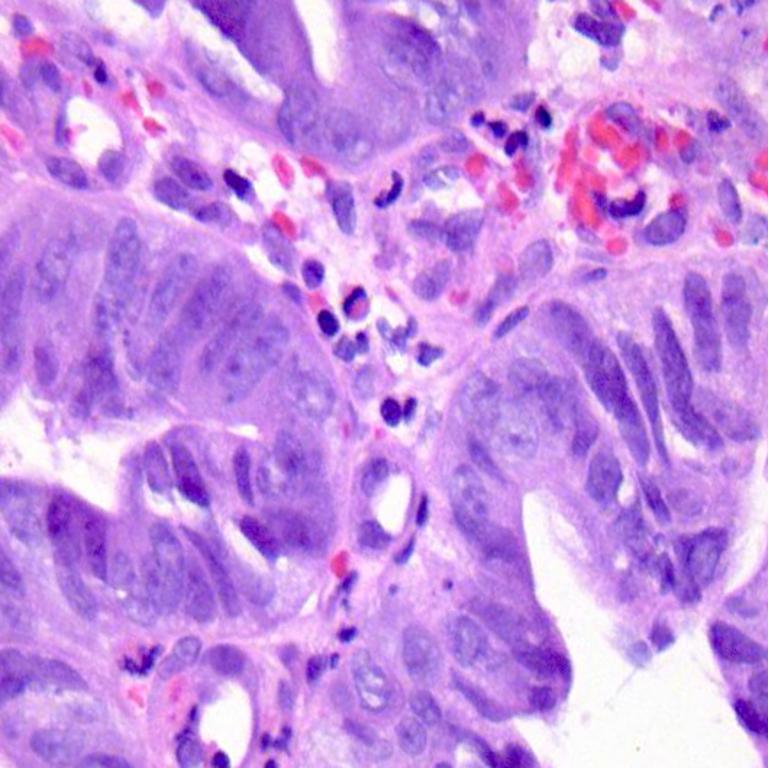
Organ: colon
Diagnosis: adenocarcinomas